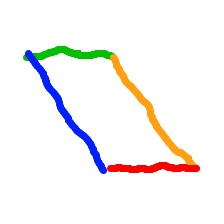
Shape: parallelogram